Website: home-depot
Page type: cart
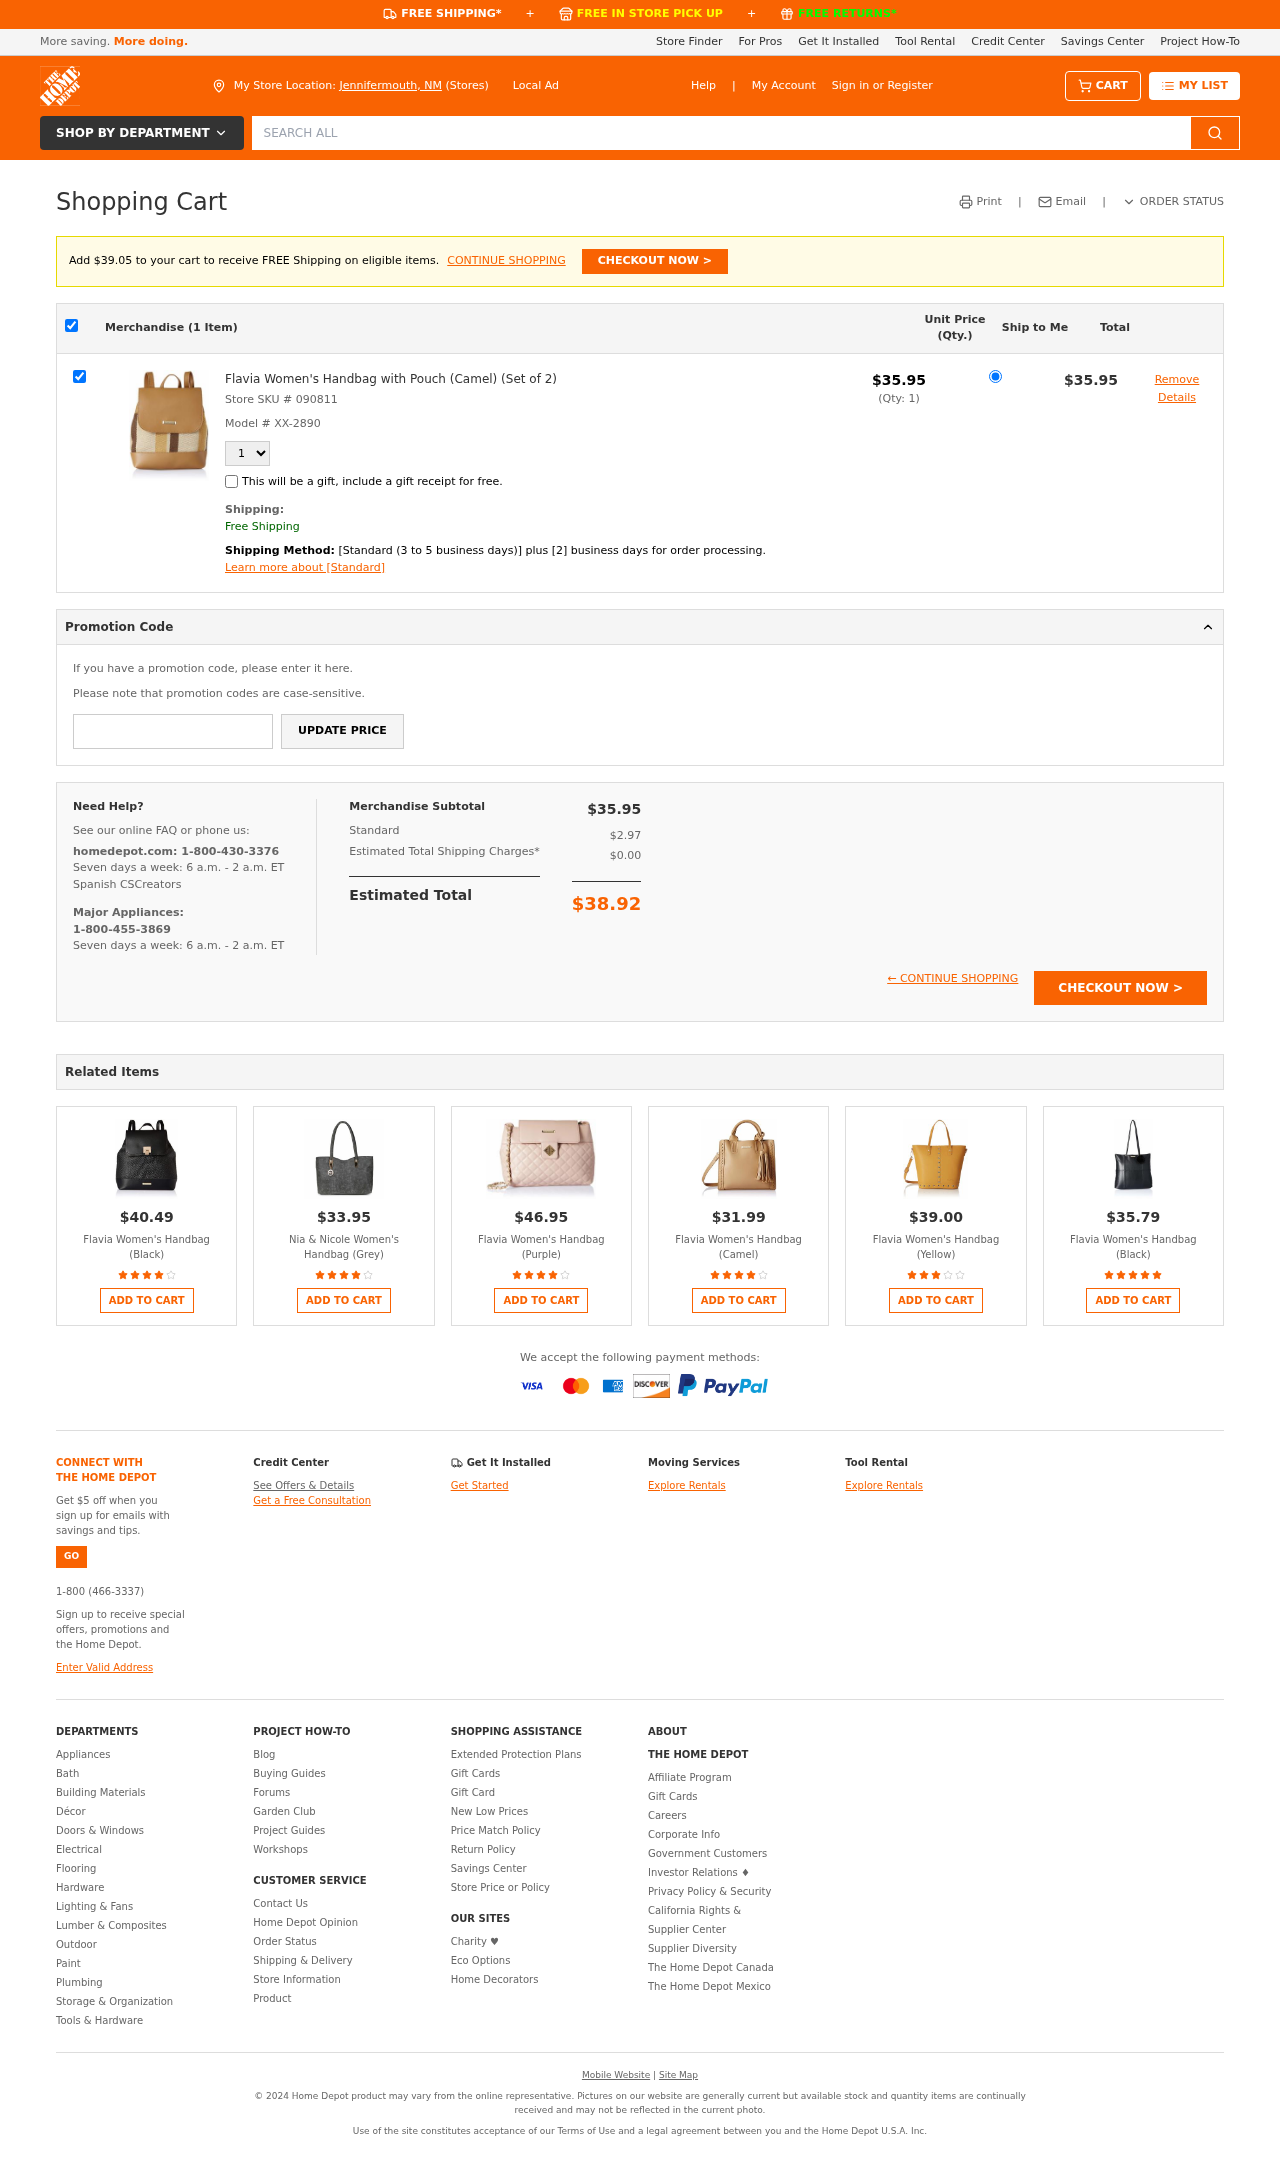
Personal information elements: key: PII_CITY_STATE
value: Jennifermouth, NM
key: PII_PROMO_CODE
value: SUMMER16
Product elements: key: PRODUCT1_NAME
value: Flavia Women's Handbag with Pouch (Camel) (Set of 2)
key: PRODUCT1_PRICE
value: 35.95
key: PRODUCT1_QUANTITY
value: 1
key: PRODUCT2_NAME
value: Flavia Women's Handbag (Black)
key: PRODUCT2_PRICE
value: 40.49
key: PRODUCT2_RATING
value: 3.5
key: PRODUCT3_NAME
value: Nia & Nicole Women's Handbag (Grey)
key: PRODUCT3_PRICE
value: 33.95
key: PRODUCT3_RATING
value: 3.9
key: PRODUCT4_NAME
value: Flavia Women's Handbag (Purple)
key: PRODUCT4_PRICE
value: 46.95
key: PRODUCT4_RATING
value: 4.4
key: PRODUCT5_NAME
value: Flavia Women's Handbag (Camel)
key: PRODUCT5_PRICE
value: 31.99
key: PRODUCT5_RATING
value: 4.1
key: PRODUCT6_NAME
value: Flavia Women's Handbag (Yellow)
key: PRODUCT6_PRICE
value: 39
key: PRODUCT6_RATING
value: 3.2
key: PRODUCT7_NAME
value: Flavia Women's Handbag (Black)
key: PRODUCT7_PRICE
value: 35.79
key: PRODUCT7_RATING
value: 4.8
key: PRODUCT1_SKU
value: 090811
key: PRODUCT1_MODEL
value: XX-2890
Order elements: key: AMOUNT_TO_FREE_SHIPPING
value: $39.05
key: ORDER_NUM_ITEMS
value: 1
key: ORDER_SUBTOTAL
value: $35.95
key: ORDER_TAX
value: $2.97
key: ORDER_SHIPPING_COST
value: $0.00
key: ORDER_TOTAL
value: $38.92
Search elements: key: HEADER_SEARCH
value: SEARCH ALL